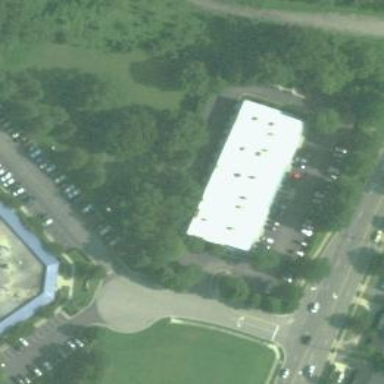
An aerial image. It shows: Commercial building.